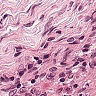
Metastatic tissue present: no